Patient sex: F
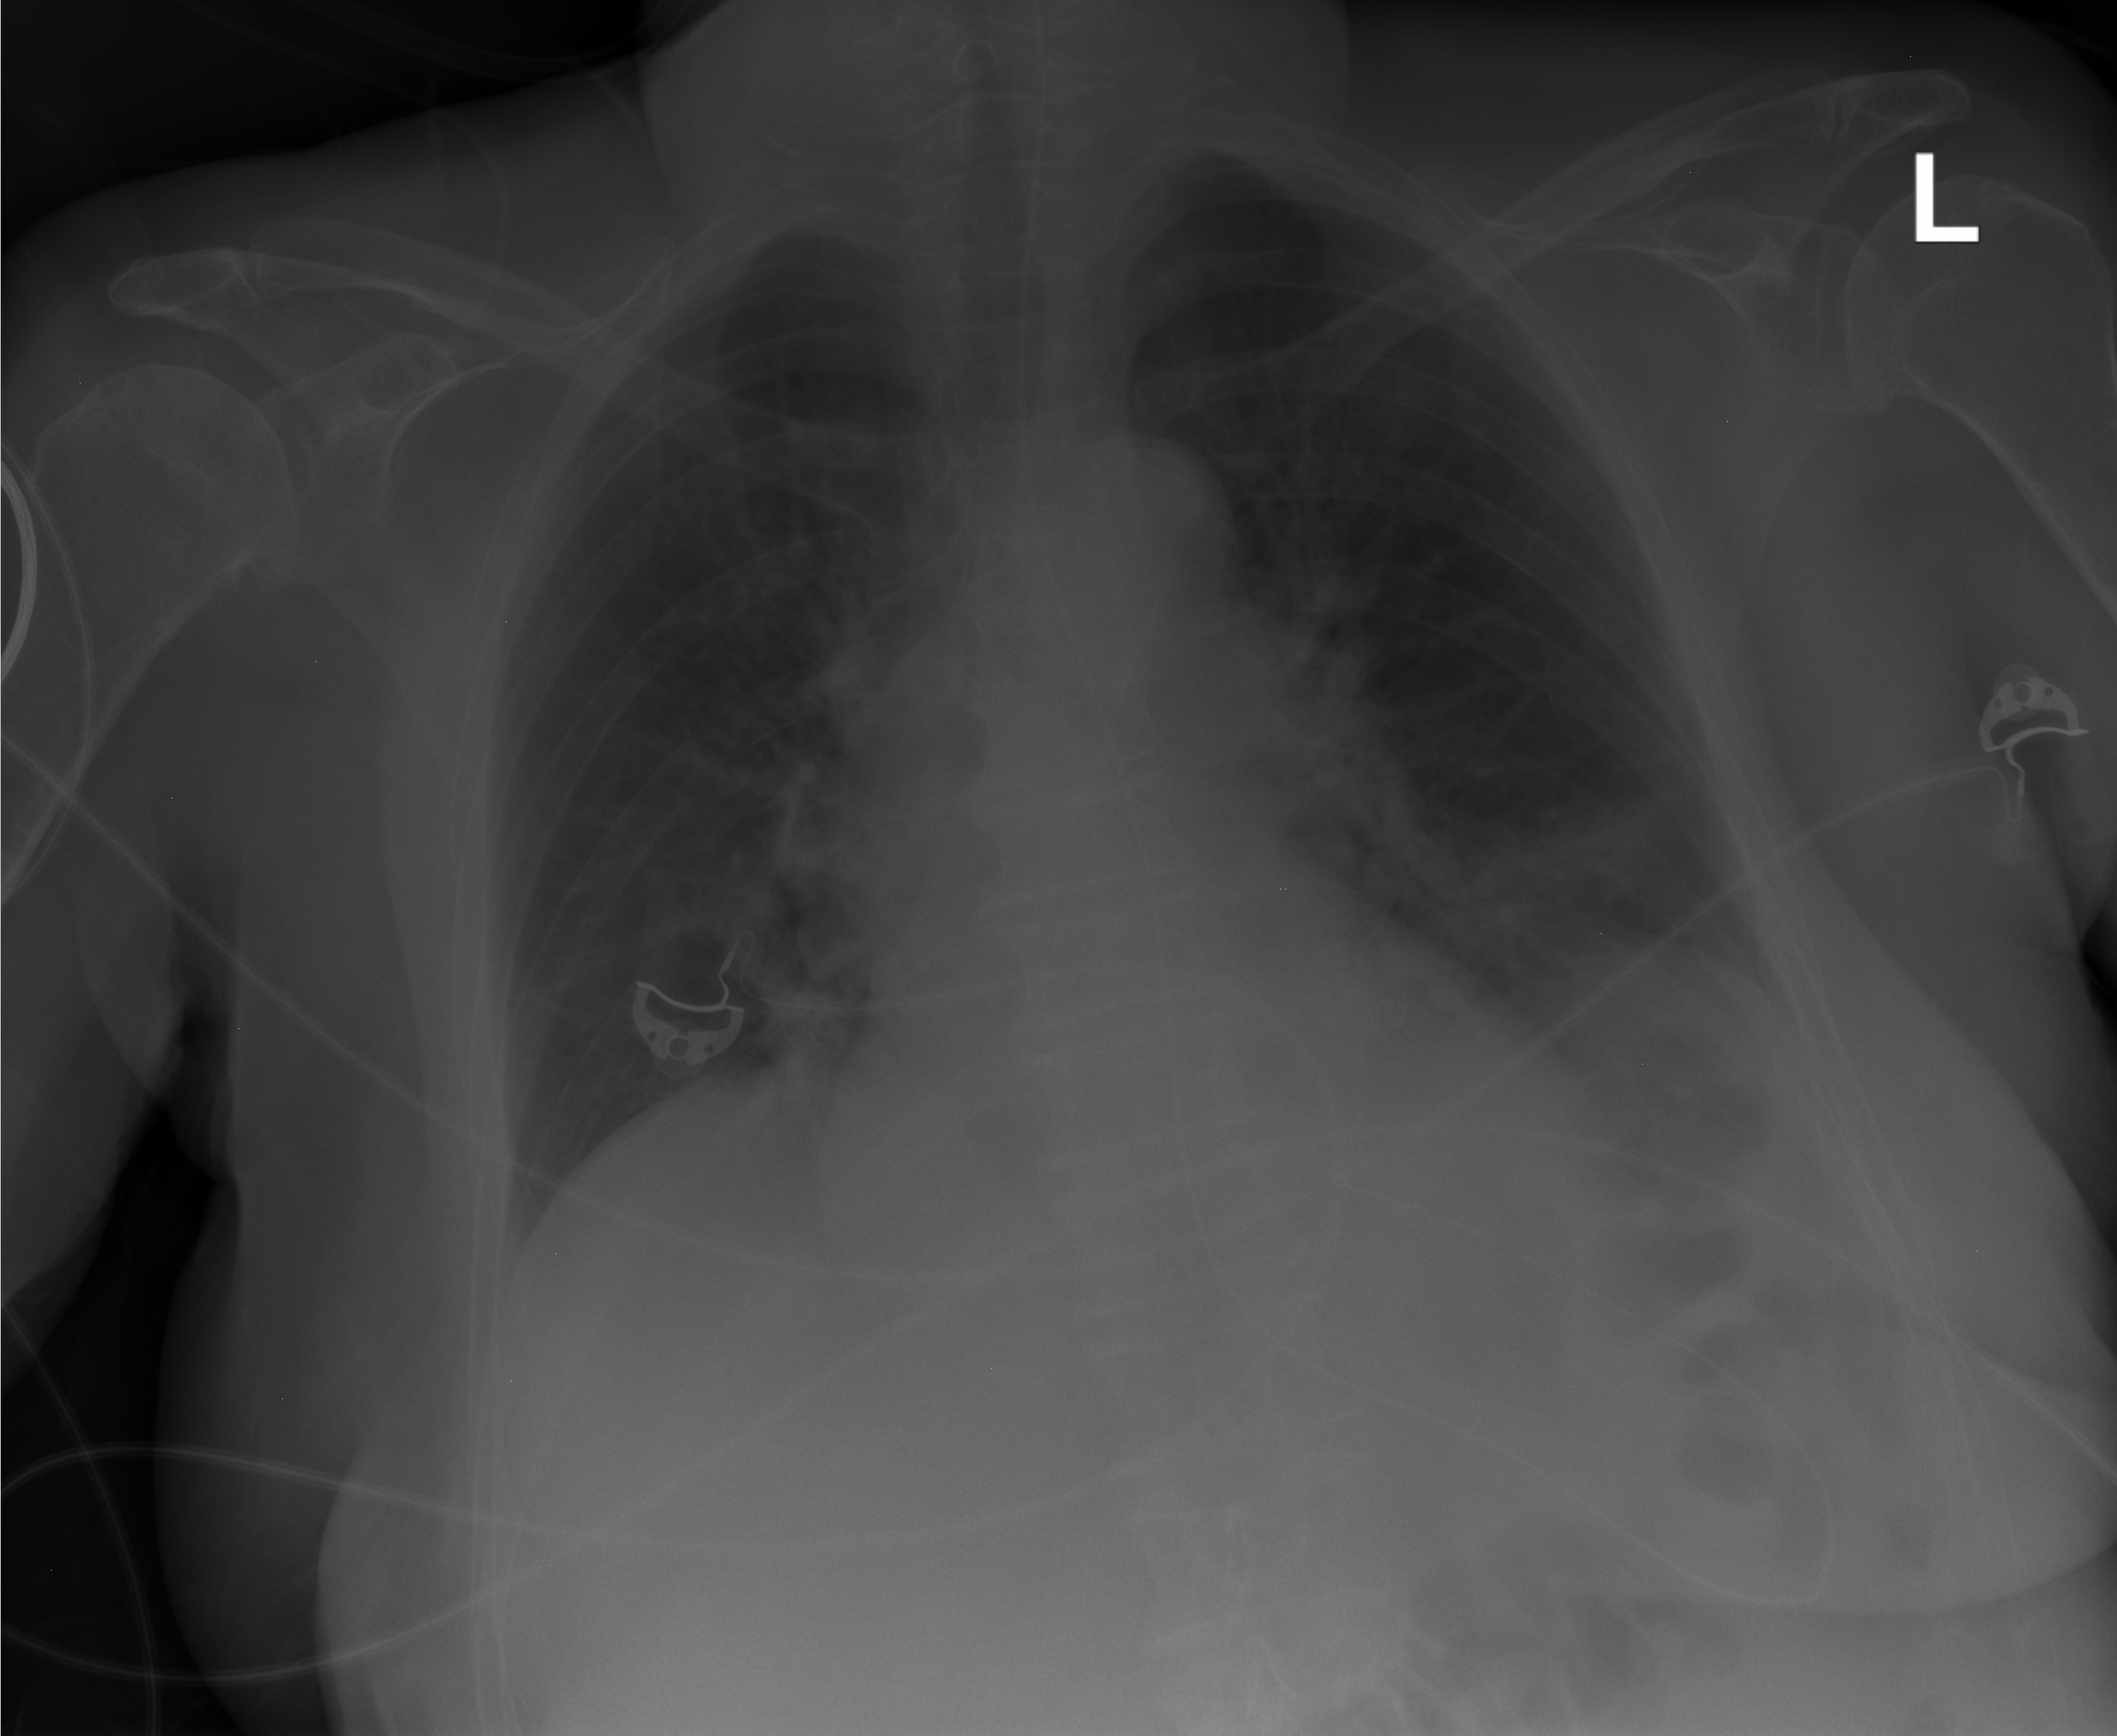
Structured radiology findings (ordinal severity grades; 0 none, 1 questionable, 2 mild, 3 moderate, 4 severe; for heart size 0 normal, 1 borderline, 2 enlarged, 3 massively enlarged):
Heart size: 0
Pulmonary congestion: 0
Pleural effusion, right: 0
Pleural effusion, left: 0
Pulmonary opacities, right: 0
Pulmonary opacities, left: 2
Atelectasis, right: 0
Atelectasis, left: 2